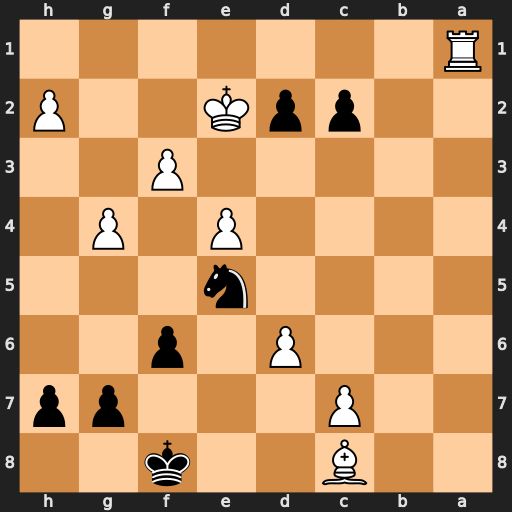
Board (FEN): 2B2k2/2P3pp/3P1p2/4n3/4P1P1/5P2/2ppK2P/R7
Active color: b
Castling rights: -
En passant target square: -
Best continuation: c1=Q Rxc1 dxc1=Q Bf5 Qc2+